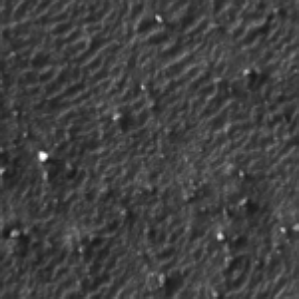
Label: frost